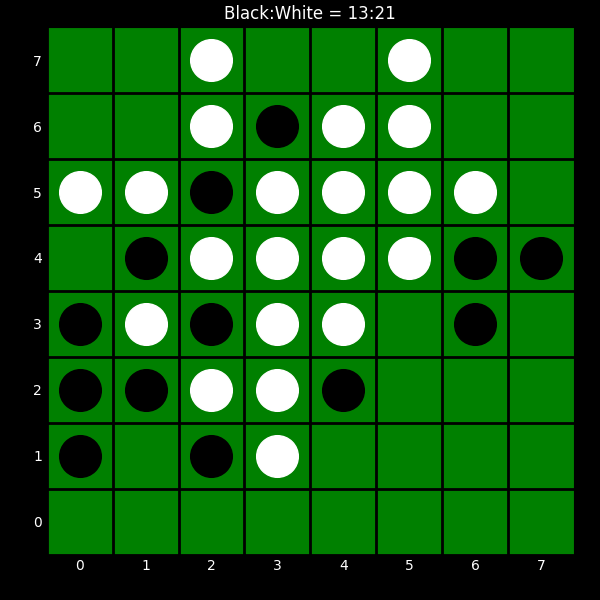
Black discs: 13
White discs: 21